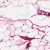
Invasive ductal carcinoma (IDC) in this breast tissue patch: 0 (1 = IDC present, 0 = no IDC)